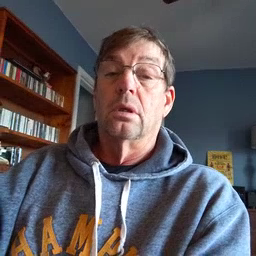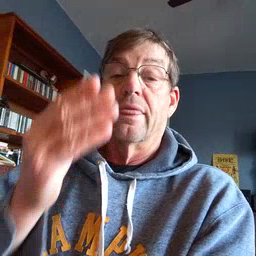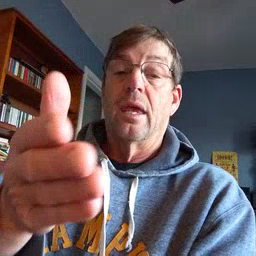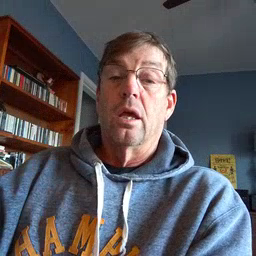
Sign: there